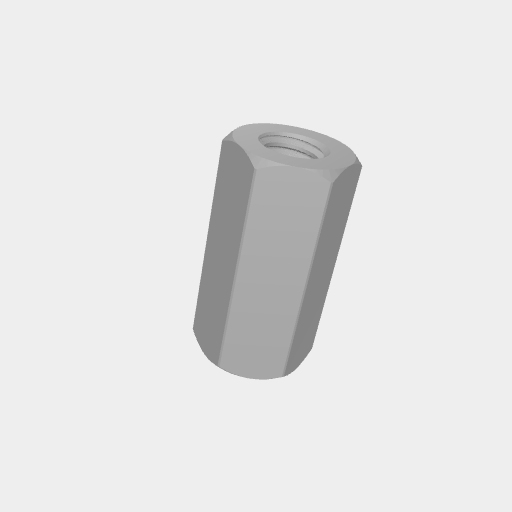
Part: Standoff8RID14